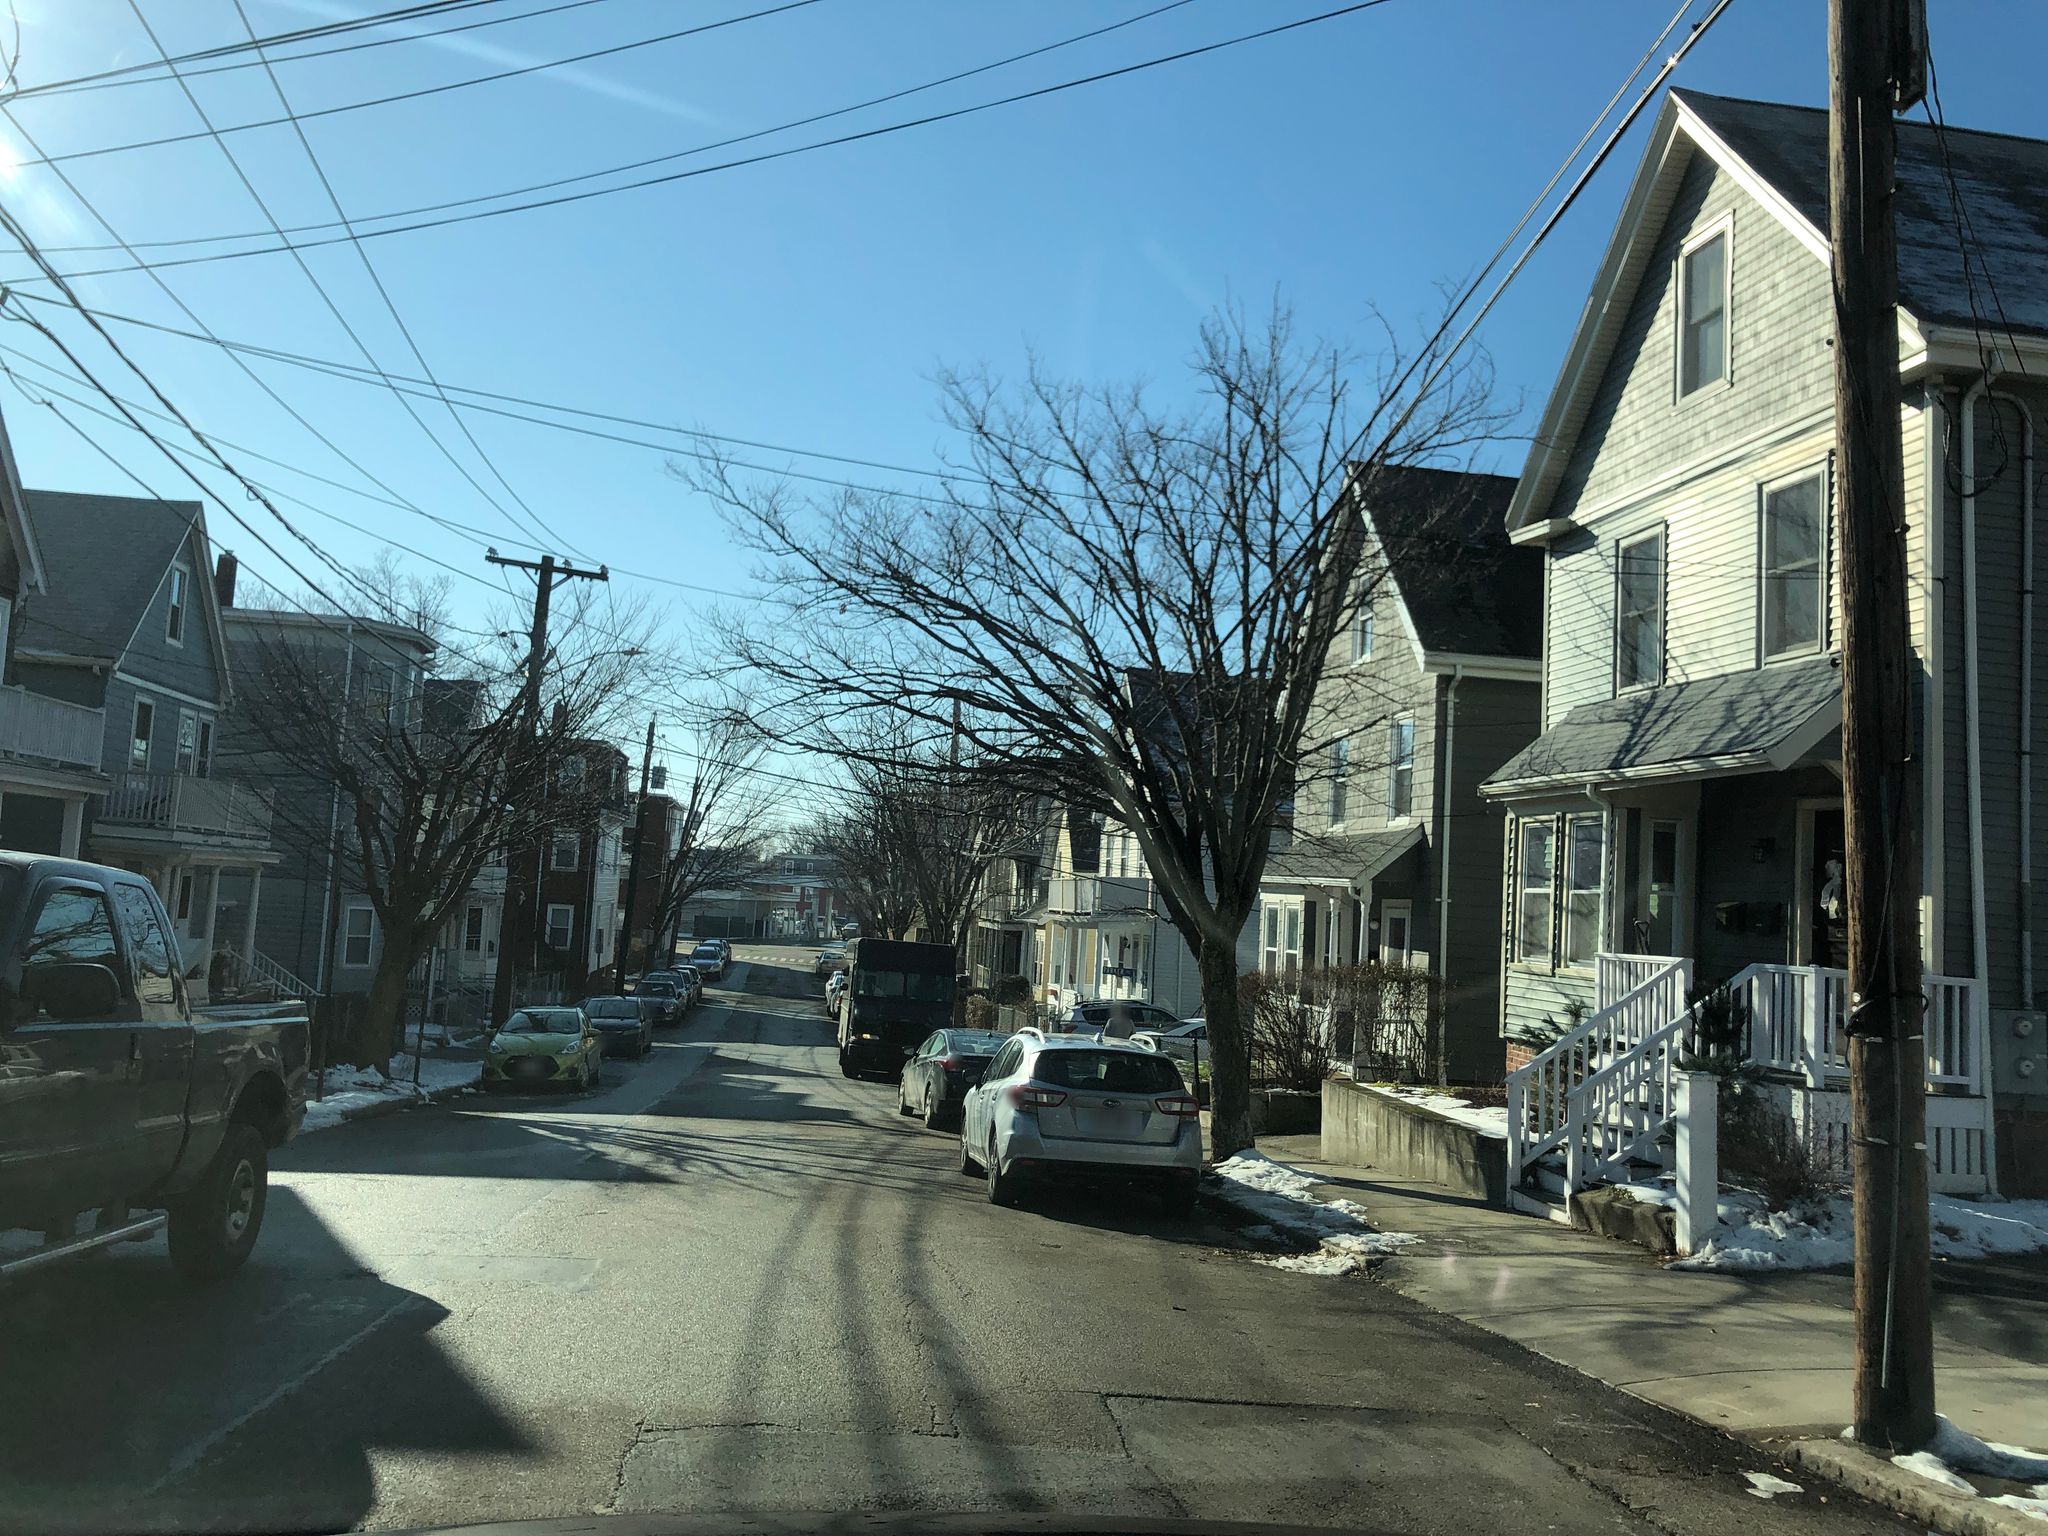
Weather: snowy
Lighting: day
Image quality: good
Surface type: railway
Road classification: residential
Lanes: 2
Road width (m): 13.4
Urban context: urban centre
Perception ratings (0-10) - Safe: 6.75, Lively: 7.6, Beautiful: 5.76, Boring: 2.7, Depressing: 3.47, Wealthy: 4.09